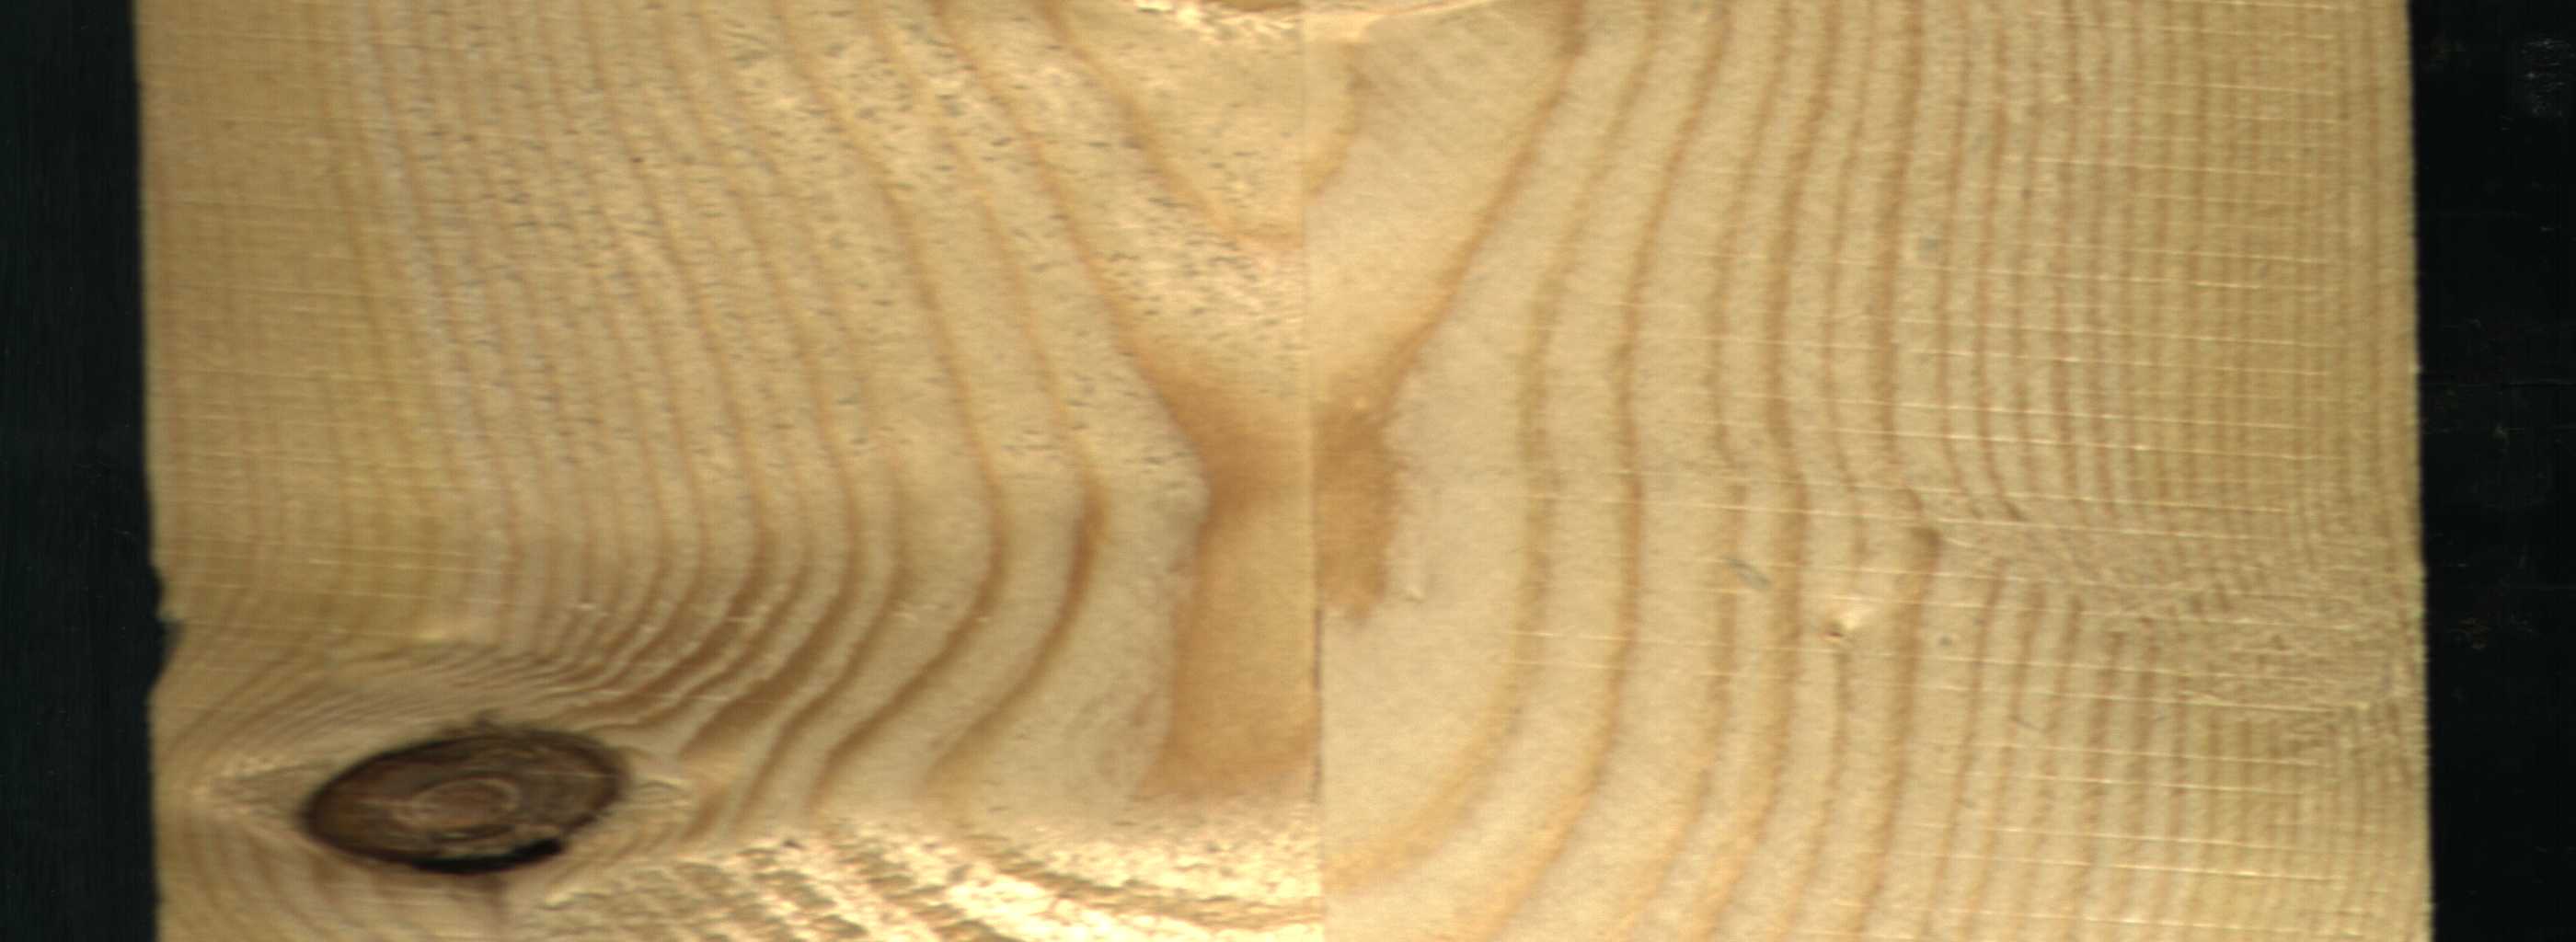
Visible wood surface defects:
Dead_Knot